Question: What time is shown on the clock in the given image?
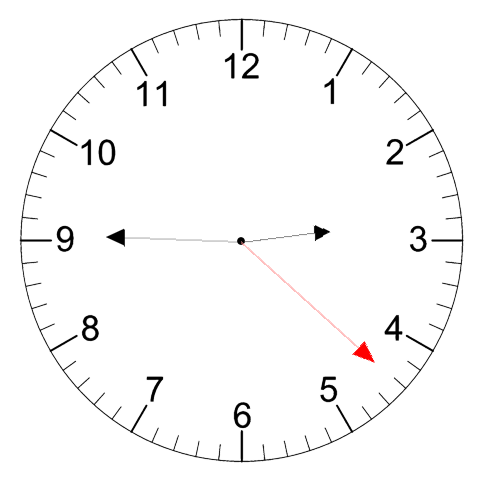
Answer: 02:45:22